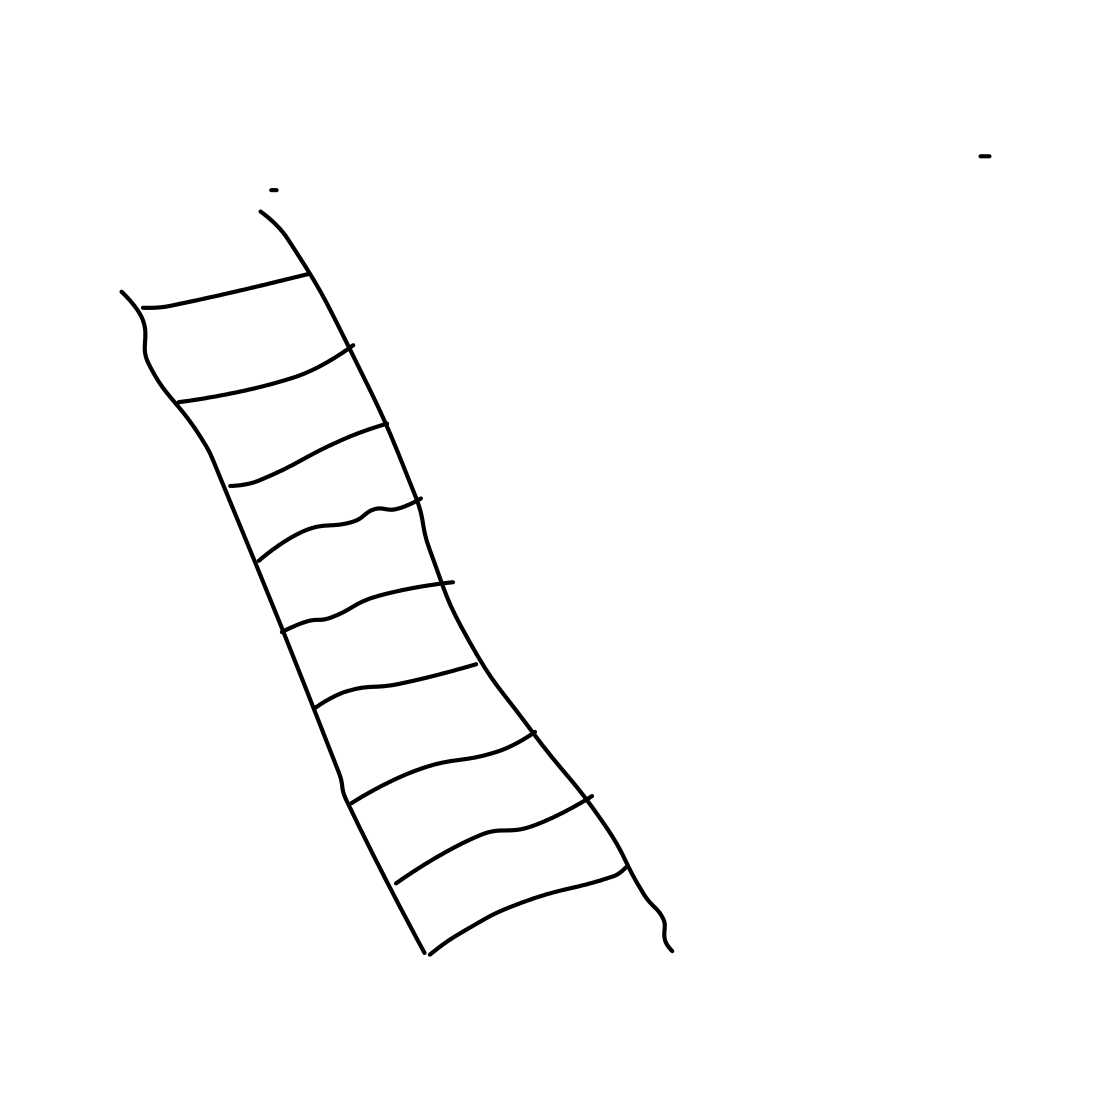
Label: ladder